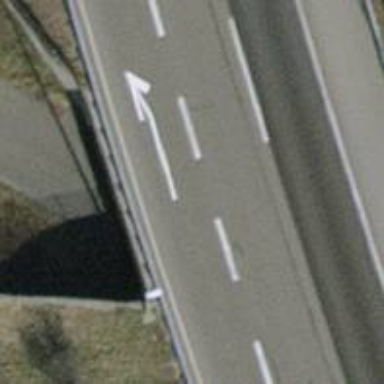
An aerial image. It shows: Tunnel with asphalt path inside. The path has separate asphalt surfaces designated for both cycling and walking.